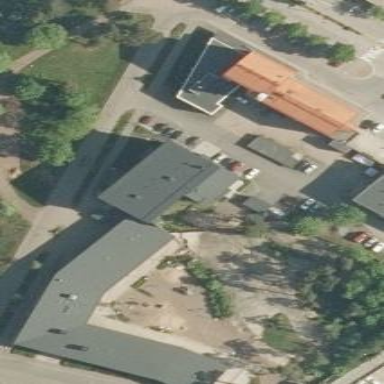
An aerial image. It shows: Public building.